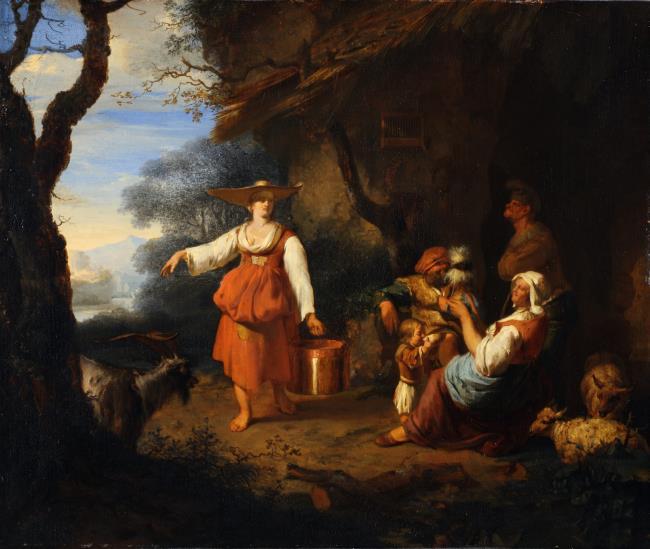
Title: Peasants in front of their hut
Artist: Ary de Vois
Earliest date: 1653
Latest date: 1680
Genre: painting
Iconography: cattle
Keywords: genre, five human figures, peasant, woman, straw hat, pot, male goat (animal), tree as repoussoir (left), small child, drinking, man, sitting, resting, sheep (guide term), cabin, in a landscape, background view of hilly landscape, copperwork (visual work)